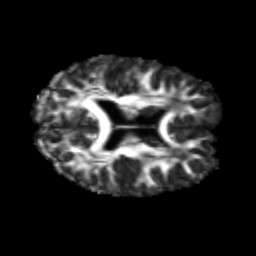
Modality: FA
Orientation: axial
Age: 21
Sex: male
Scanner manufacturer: siemens
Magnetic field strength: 3 T
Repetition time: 3.5 s
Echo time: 0.125 s